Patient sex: F
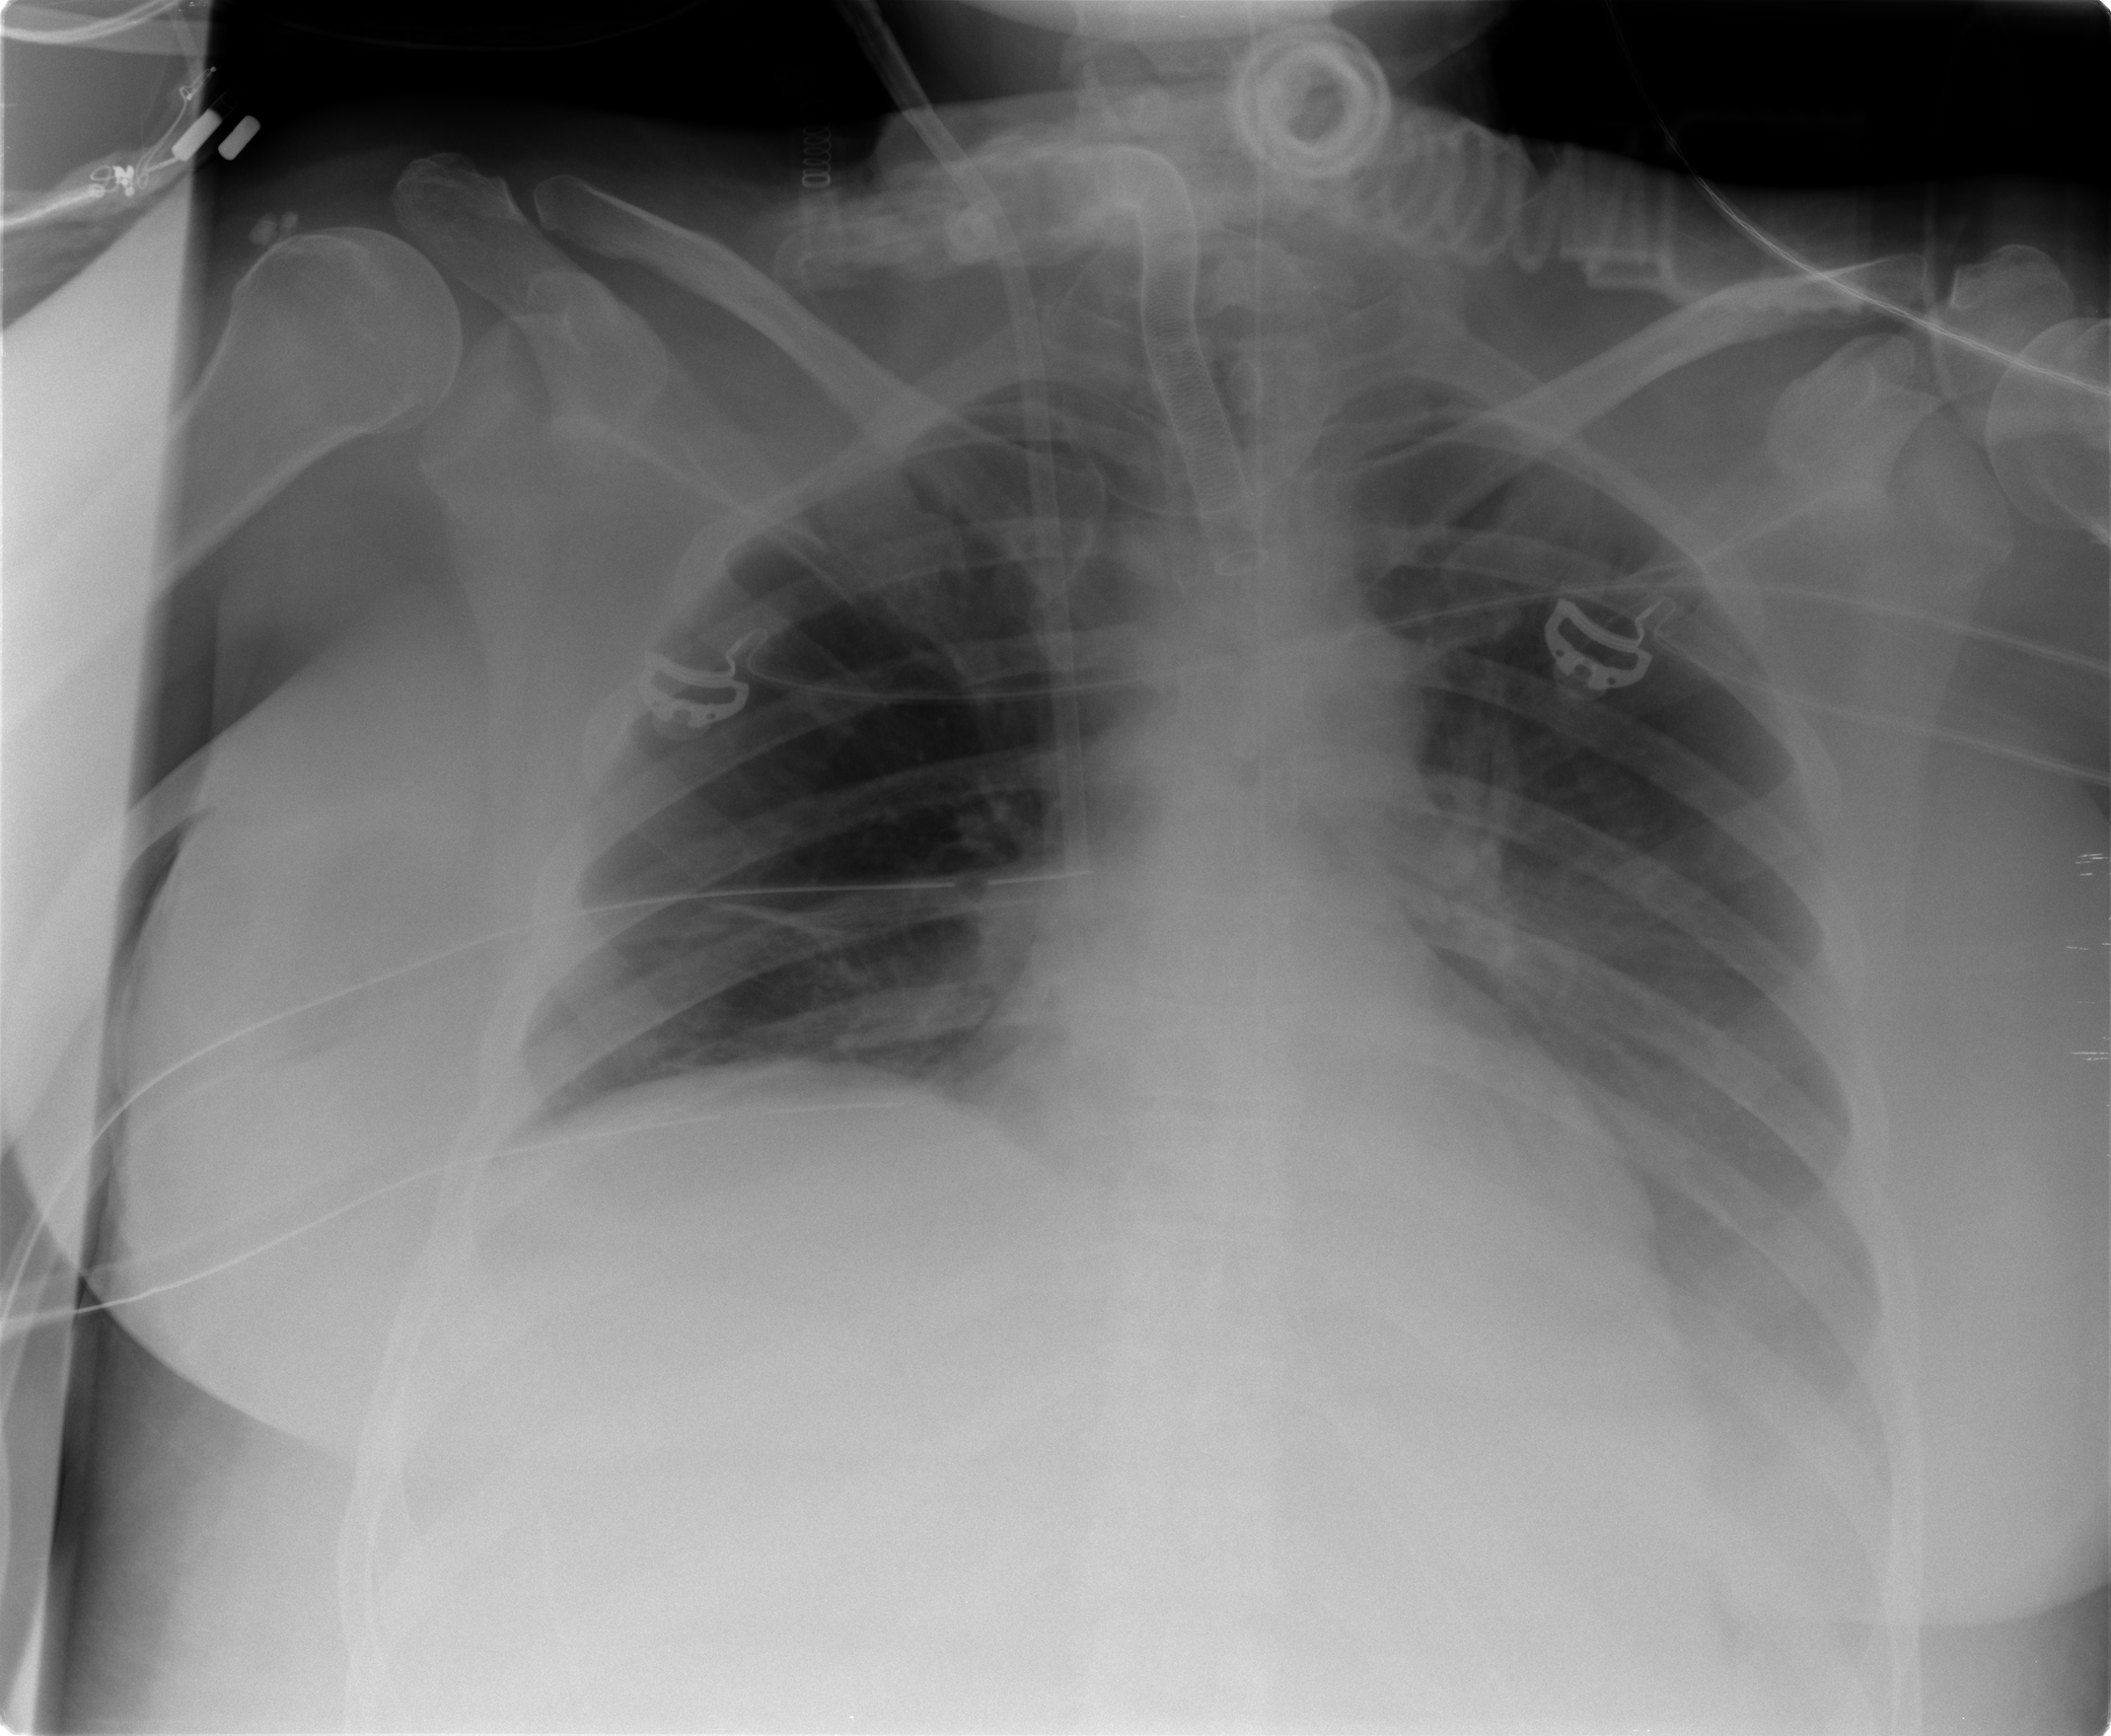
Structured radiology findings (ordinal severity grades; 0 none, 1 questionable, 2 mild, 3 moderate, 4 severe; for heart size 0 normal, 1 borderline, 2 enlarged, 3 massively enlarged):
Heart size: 0
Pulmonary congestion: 0
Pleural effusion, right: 0
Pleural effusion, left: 2
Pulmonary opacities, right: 0
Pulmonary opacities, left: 0
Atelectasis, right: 0
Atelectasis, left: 0